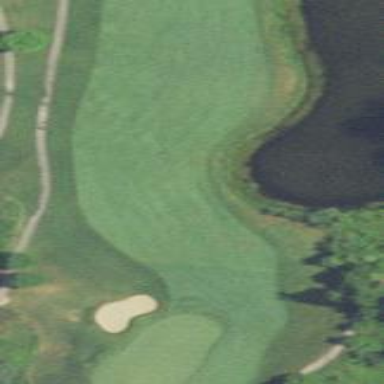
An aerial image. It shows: Golf fairway surrounded by grass.